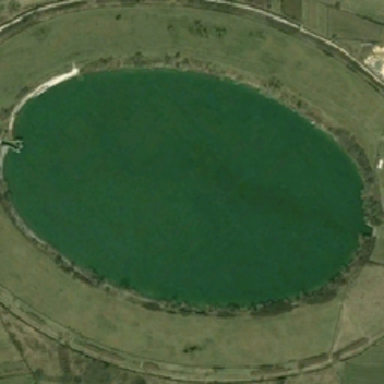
2 ellipses contour of bare ground and pond .